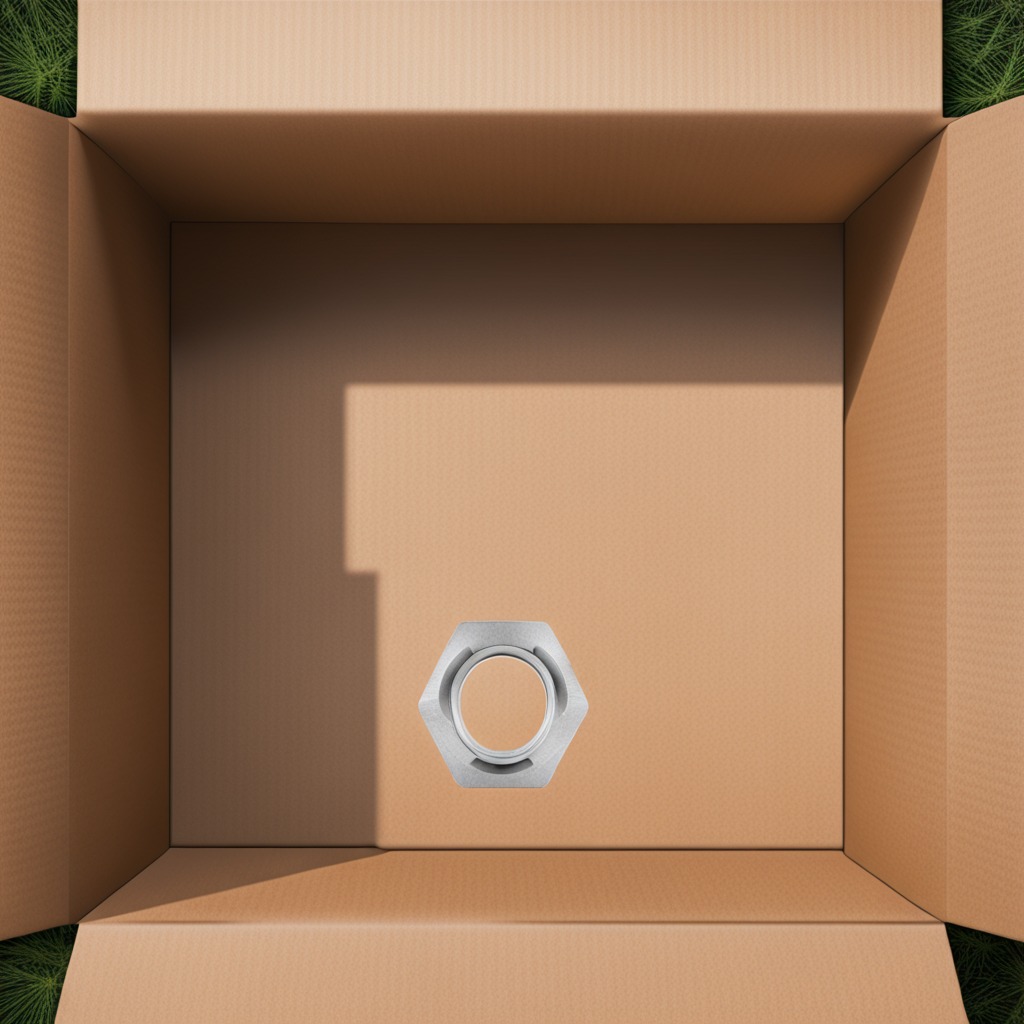
A metal nut is lying on a cardboard box surface in an outdoor workshop during daytime bright natural light soft shadows slightly creased but